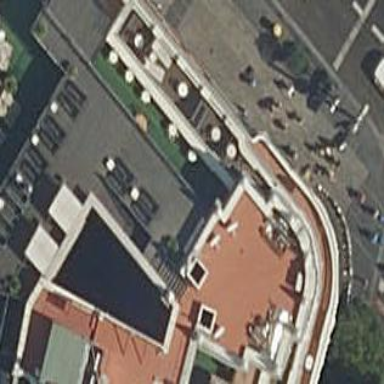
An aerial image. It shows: Part of building.